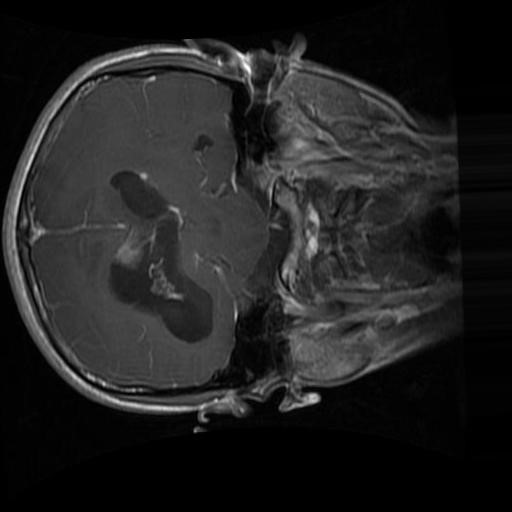
Label: brain_glioma